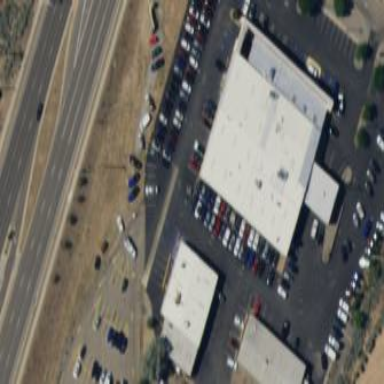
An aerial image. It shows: Building that houses car shop.